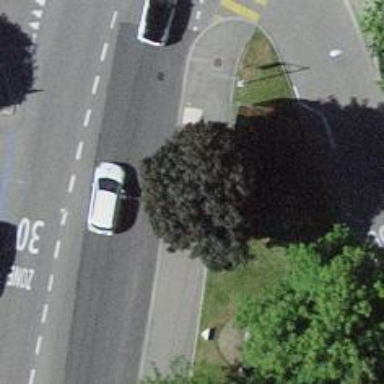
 serving as platform for public transportation."